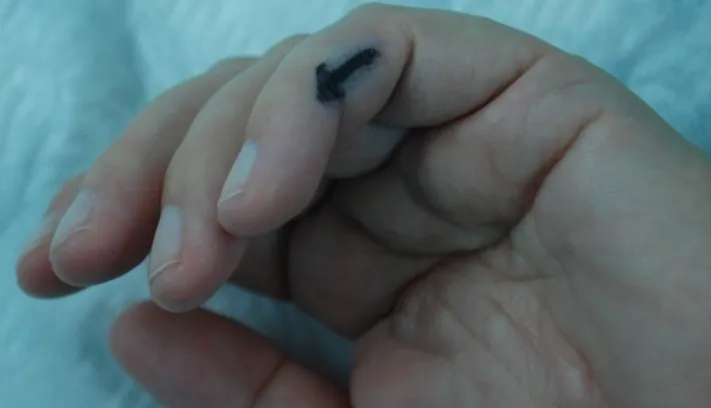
Photograph showing left small finger. Arrow indicates triggering point of painful sensation on pressure.
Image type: medical_photograph (other_medical_photograph)